Question: I am using GitExtensions version 2.26 Visual Studio extension they comes with. I tried to assign custom keyboard hotkey to commit command like this:

And everything works great until I will restart Visual Studio. After that hotkey gets magically un-assigned. Everything works if I select any other command, not from the group. Maybe somebody faced the same problem and found a workaround? Thanks!
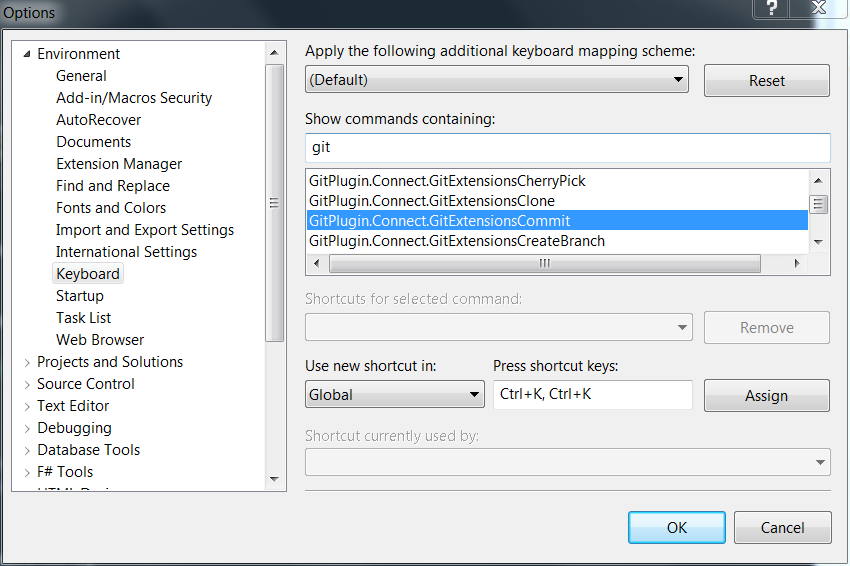
Answer: As a workaround, you could grab the pull request <URL> and build your own copy of the extension. After you copy the files from into , you will get access keys for the Git menu. This will allow, for example, you to access with .